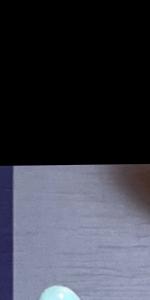
Label: Empty